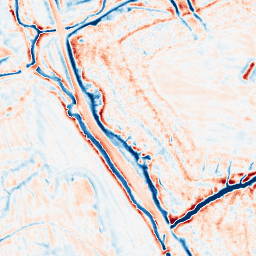
Category: edge_preserving
Decomposition family: bilateral
Decomposition parameters: d: 15
sigma_color: 100
sigma_space: 50
Upsampling method: sinc_hamming
Upsampling parameters: scale: 2
kernel_size: 16
Upsampling scale: 2